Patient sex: F
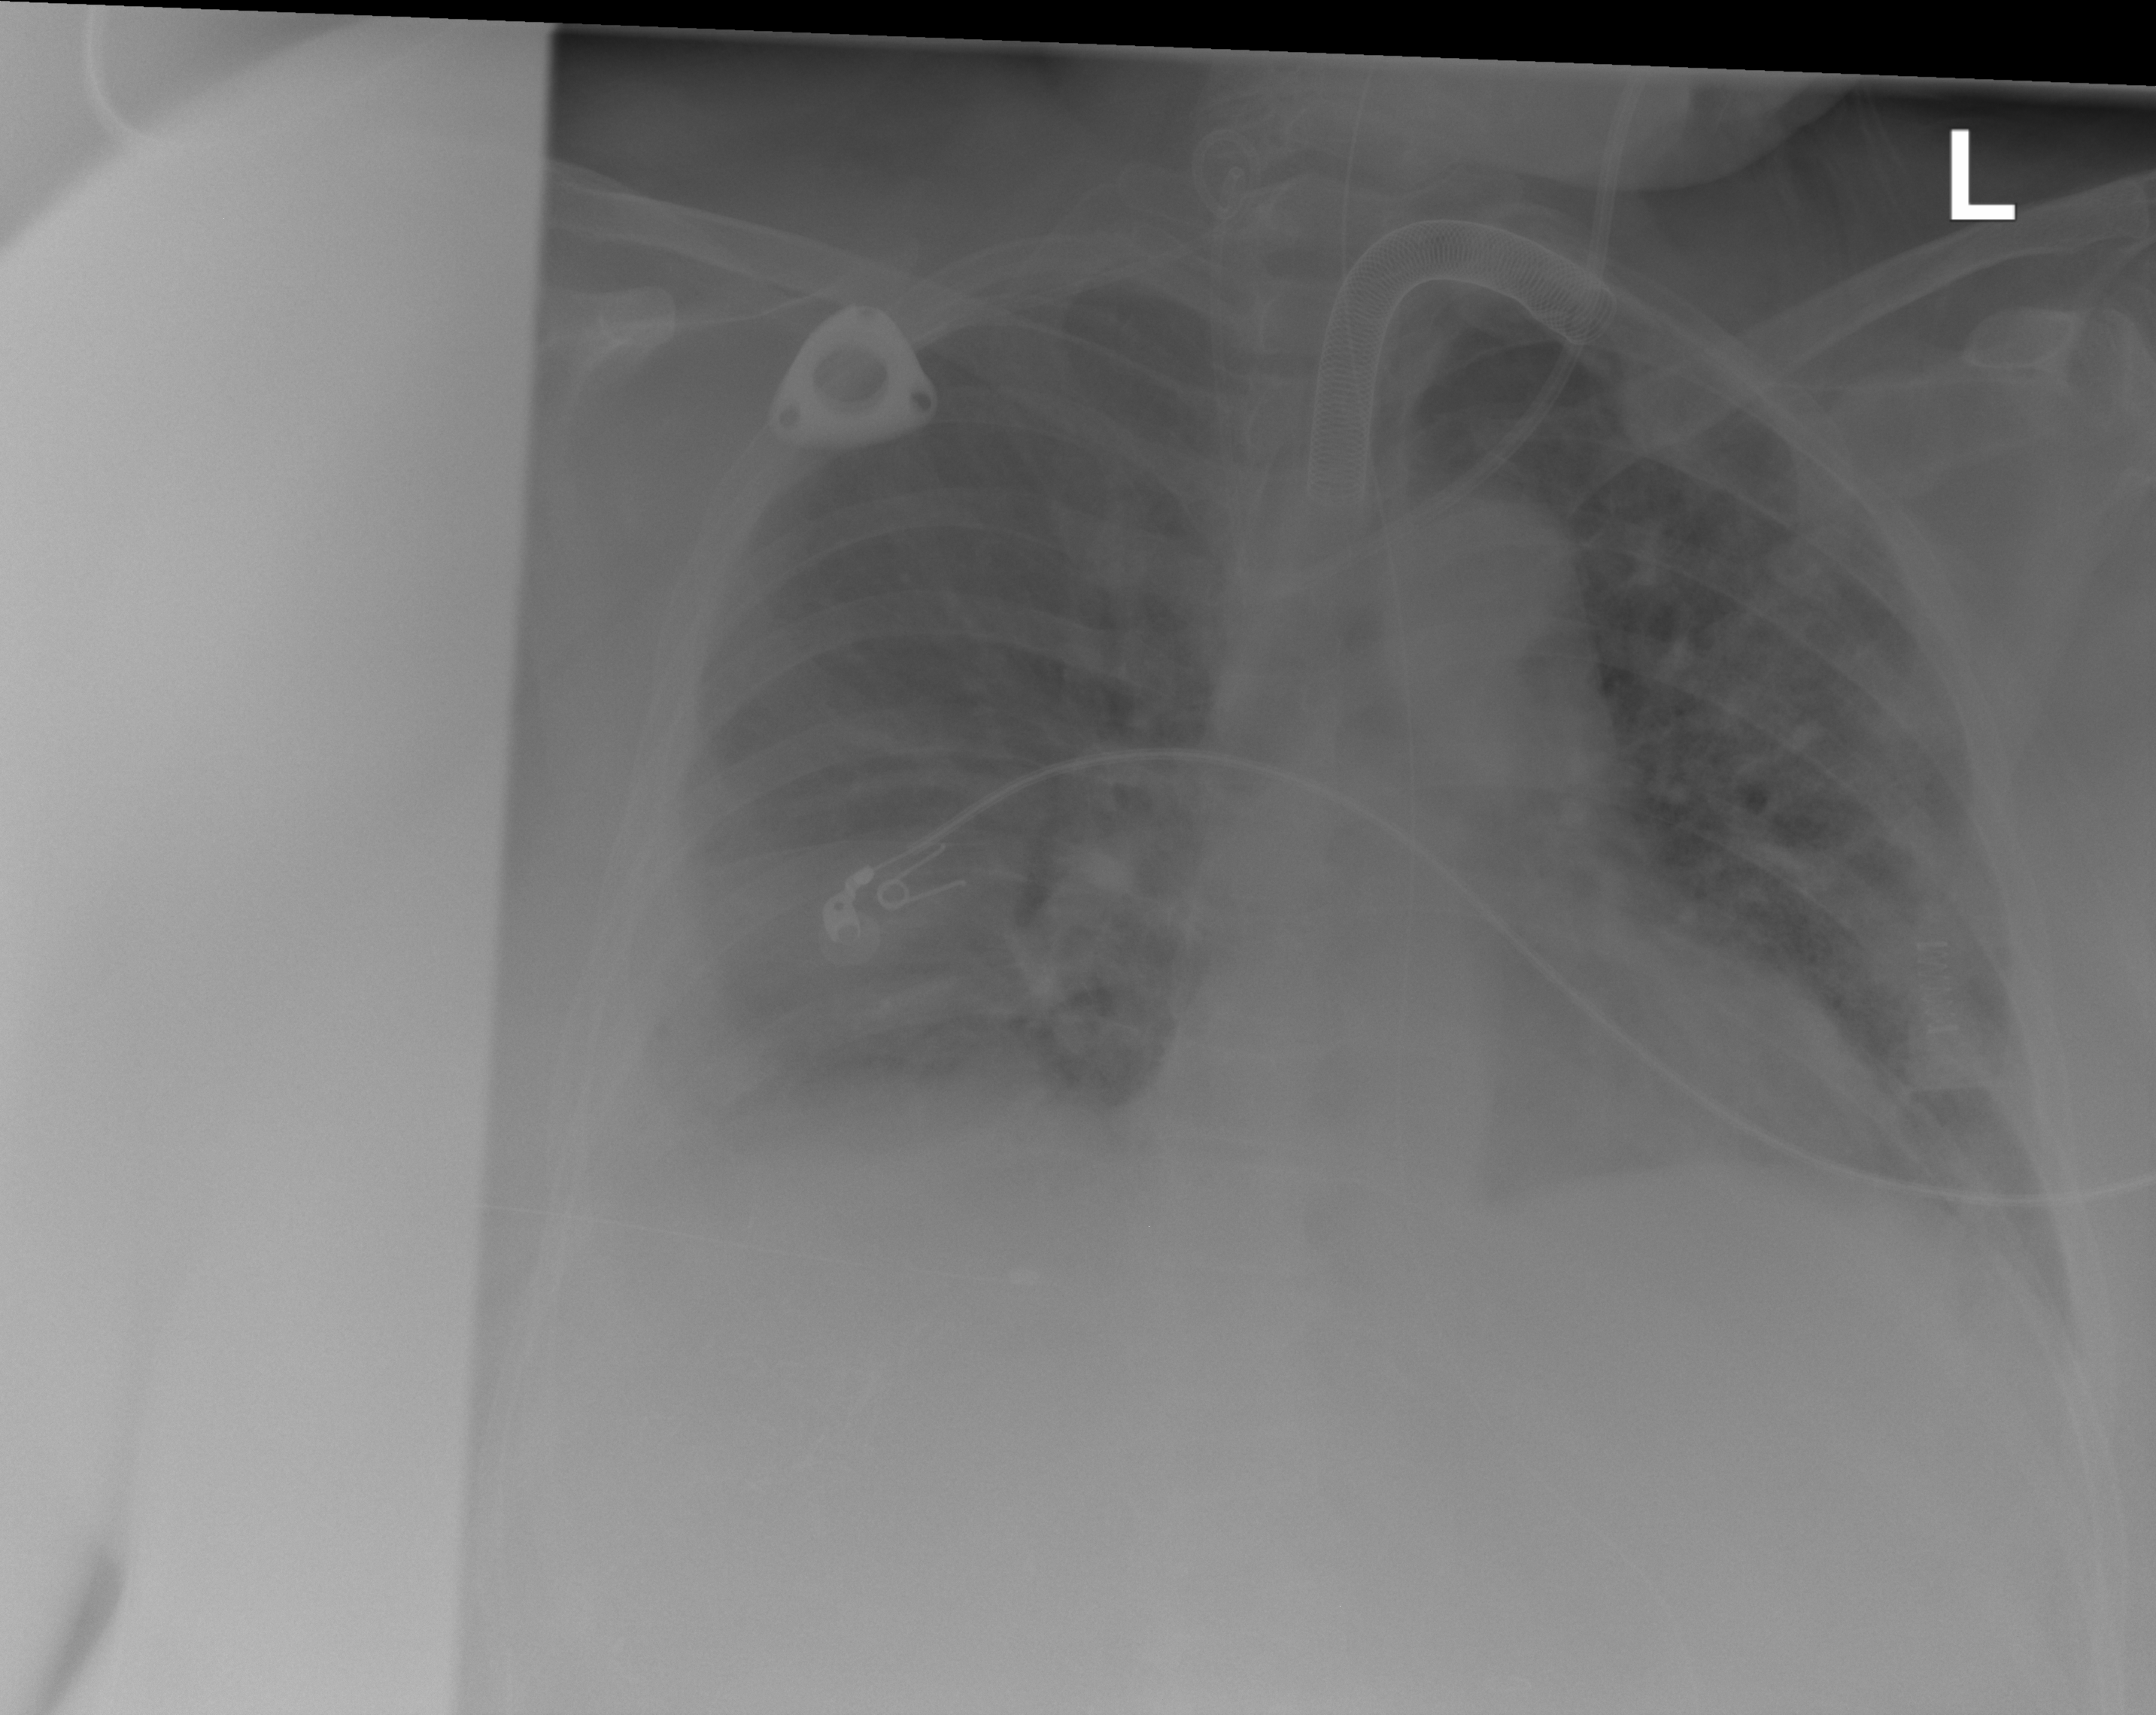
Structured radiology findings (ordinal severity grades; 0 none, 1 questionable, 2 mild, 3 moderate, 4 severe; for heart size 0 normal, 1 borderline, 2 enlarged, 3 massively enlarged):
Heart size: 2
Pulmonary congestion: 2
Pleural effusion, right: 2
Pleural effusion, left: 1
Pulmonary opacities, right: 0
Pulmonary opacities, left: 2
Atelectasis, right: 2
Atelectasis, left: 2